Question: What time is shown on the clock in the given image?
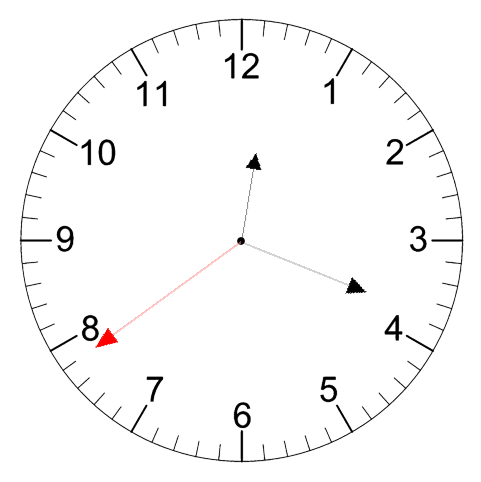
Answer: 12:18:39